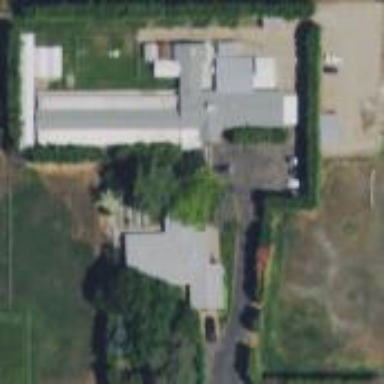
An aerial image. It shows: Farmyard area.